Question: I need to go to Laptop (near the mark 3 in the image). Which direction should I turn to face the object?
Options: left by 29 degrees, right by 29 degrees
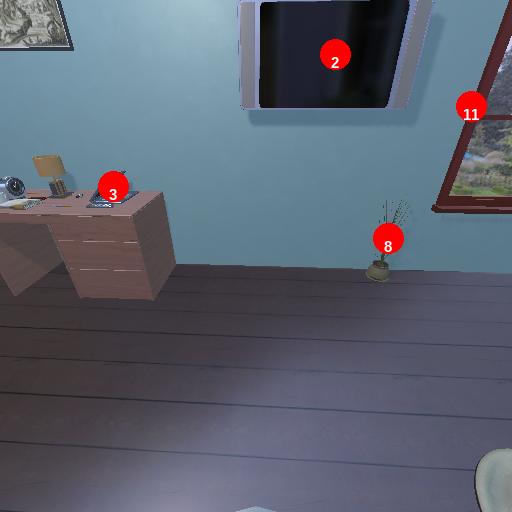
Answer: left by 29 degrees